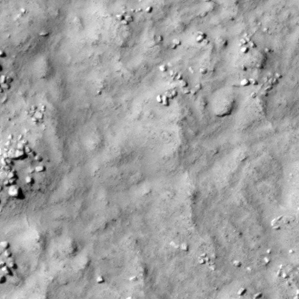
Label: non_frost